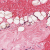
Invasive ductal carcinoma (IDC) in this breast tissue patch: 0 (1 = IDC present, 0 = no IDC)